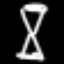
Label: hourglass